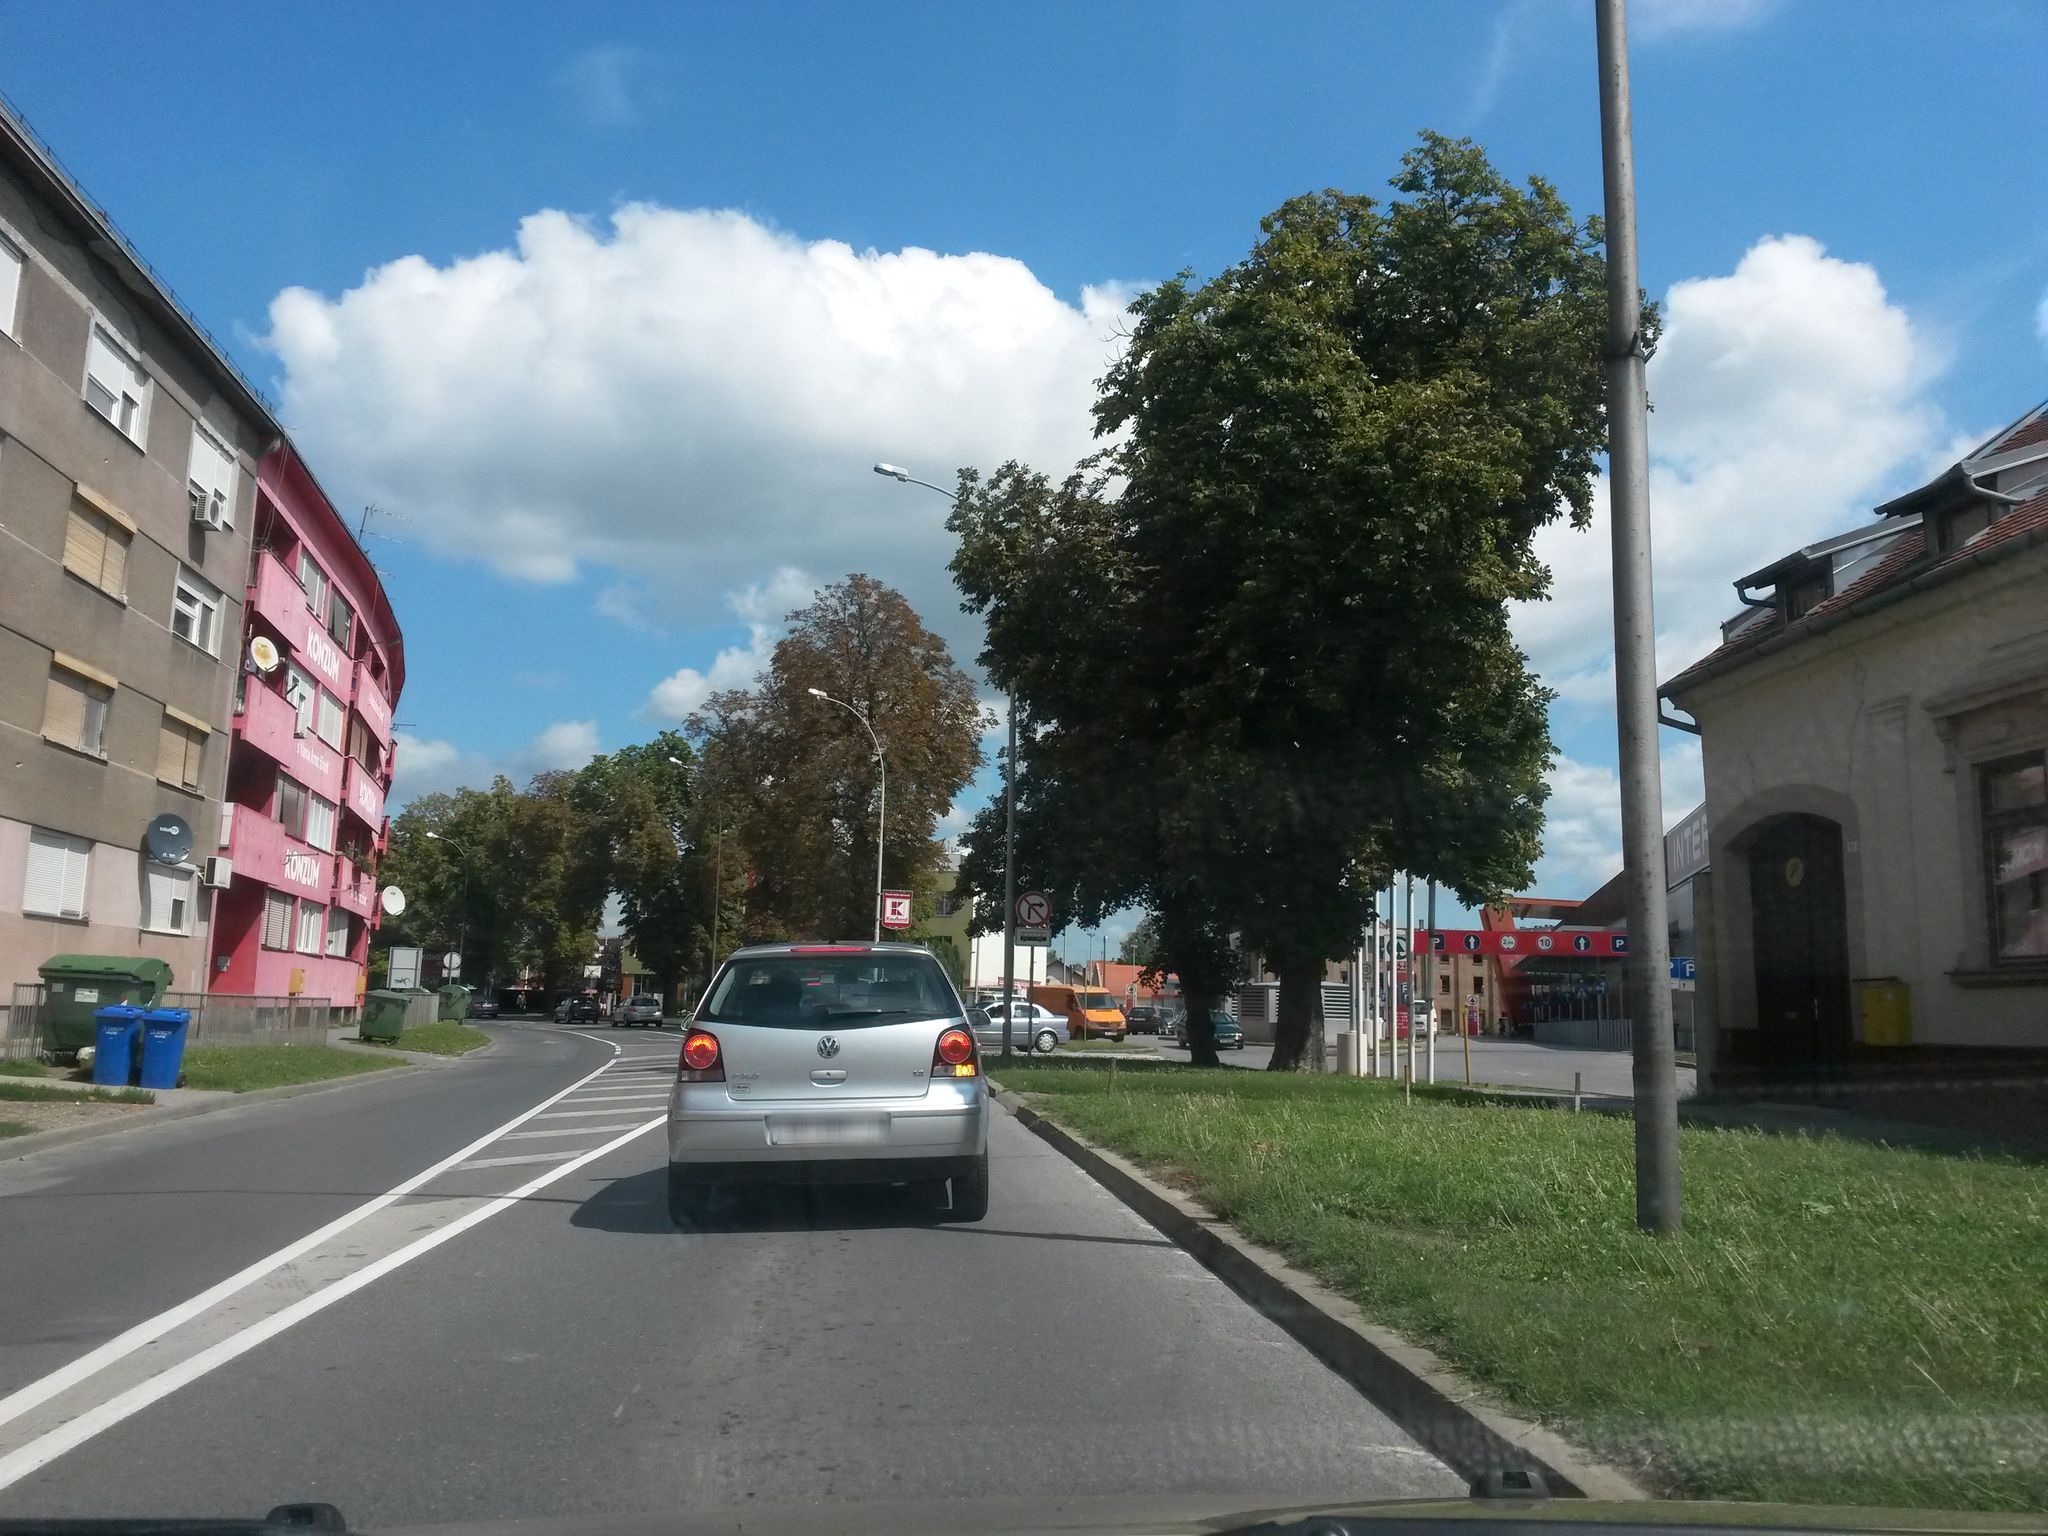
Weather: clear
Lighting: day
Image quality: good
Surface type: driving surface
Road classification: service, secondary
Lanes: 2
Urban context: dense urban cluster
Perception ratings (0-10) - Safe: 2.18, Lively: 7.34, Beautiful: 4.08, Boring: 1.98, Depressing: 4.5, Wealthy: 5.17